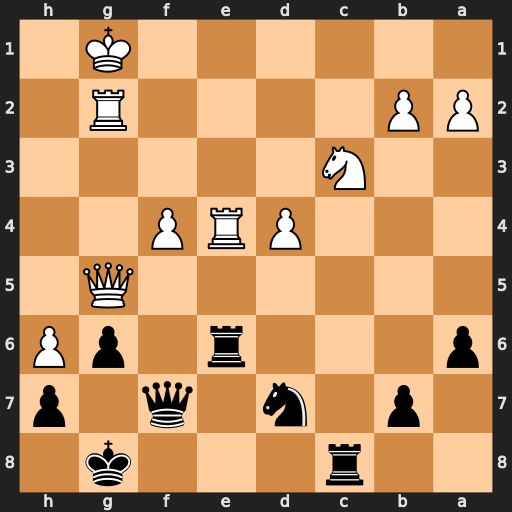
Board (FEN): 2r3k1/1p1n1q1p/p3r1pP/6Q1/3PRP2/2N5/PP4R1/6K1
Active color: b
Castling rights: -
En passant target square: -
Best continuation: Rxc3 bxc3 Rxe4